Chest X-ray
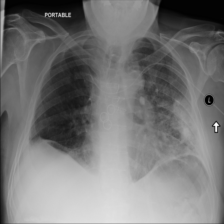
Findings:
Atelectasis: negative
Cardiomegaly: negative
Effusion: negative
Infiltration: negative
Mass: negative
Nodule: negative
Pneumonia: negative
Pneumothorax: negative
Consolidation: negative
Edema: negative
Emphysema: negative
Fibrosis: negative
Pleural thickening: negative
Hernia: negative